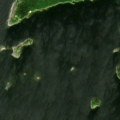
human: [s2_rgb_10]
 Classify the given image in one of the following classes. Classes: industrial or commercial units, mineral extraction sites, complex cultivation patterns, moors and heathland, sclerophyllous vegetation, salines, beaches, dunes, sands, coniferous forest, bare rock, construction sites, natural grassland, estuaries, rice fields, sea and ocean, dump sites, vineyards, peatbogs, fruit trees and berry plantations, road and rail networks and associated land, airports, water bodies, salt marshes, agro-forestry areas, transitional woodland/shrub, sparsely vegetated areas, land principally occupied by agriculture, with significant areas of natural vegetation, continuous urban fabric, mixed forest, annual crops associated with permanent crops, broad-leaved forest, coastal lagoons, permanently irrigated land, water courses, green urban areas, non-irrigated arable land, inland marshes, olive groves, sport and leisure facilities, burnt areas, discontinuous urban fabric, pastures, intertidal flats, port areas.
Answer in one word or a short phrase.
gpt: coniferous forest, sea and ocean